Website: lowes
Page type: customer-info-address
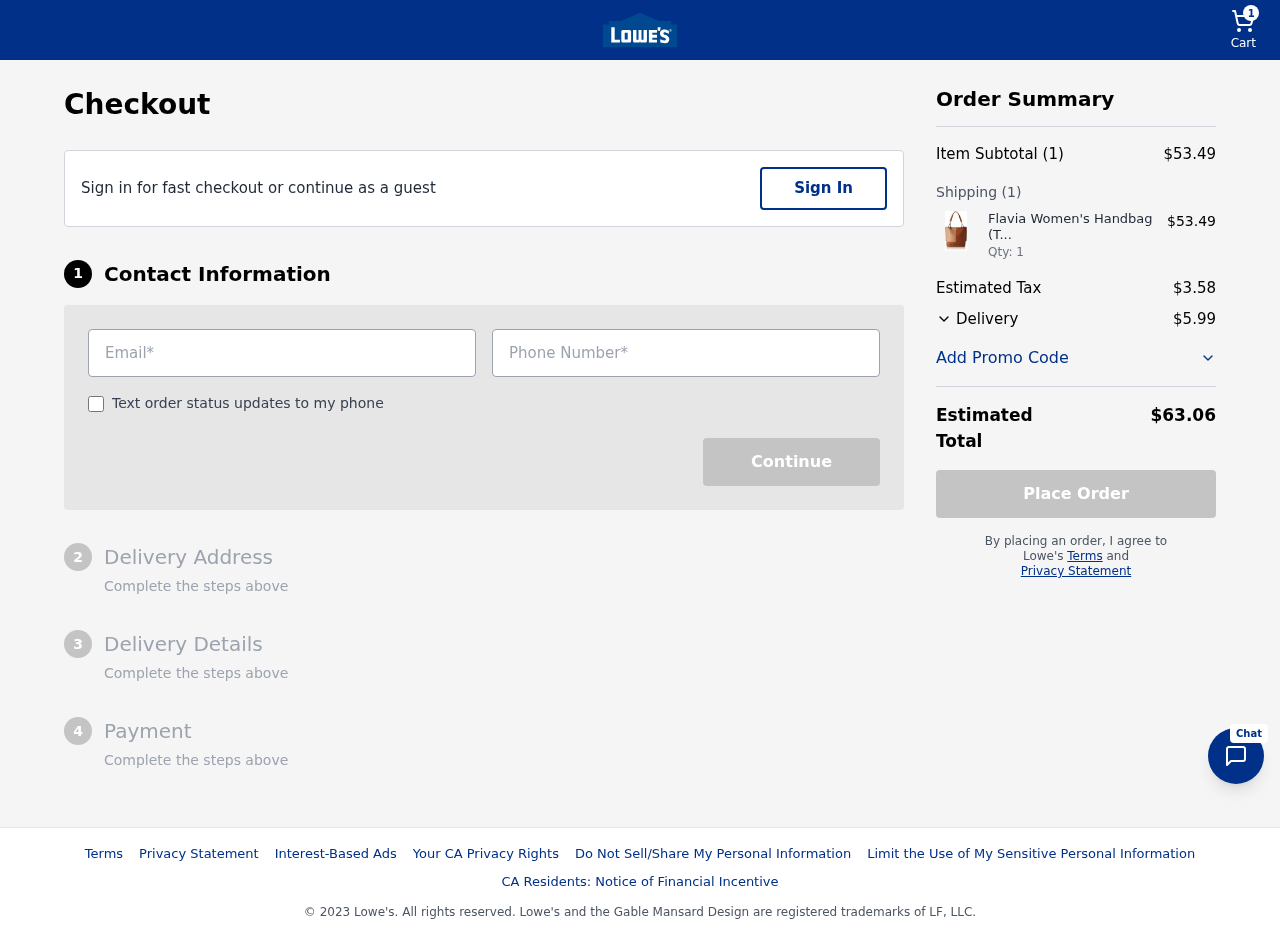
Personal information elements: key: PII_EMAIL
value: kyle_lucas@hotmail.com
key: PII_PHONE
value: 8312888113
Product elements: key: PRODUCT1_NAME
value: Flavia Women's Handbag (Tan)
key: PRODUCT1_PRICE
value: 53.49
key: PRODUCT1_QUANTITY
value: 1
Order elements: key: ORDER_NUM_ITEMS
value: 1
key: ORDER_SUBTOTAL
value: $53.49
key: ORDER_NUM_ITEMS2
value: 1
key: ORDER_TAX
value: $3.58
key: ORDER_SHIPPING_COST
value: $5.99
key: ORDER_TOTAL
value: $63.06